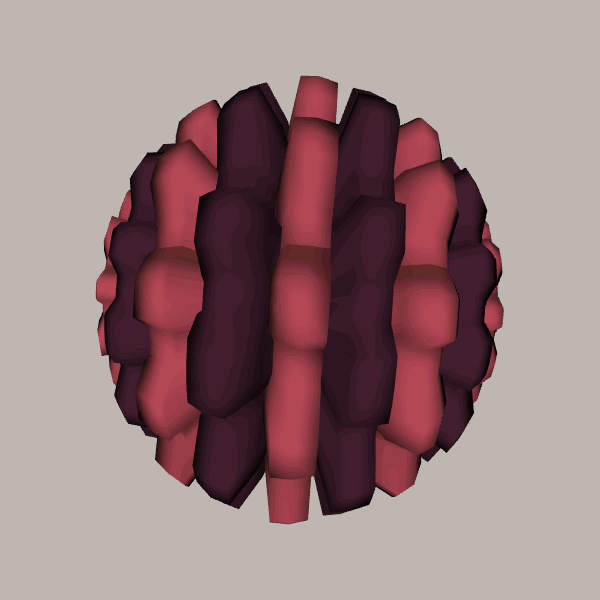
Background: light